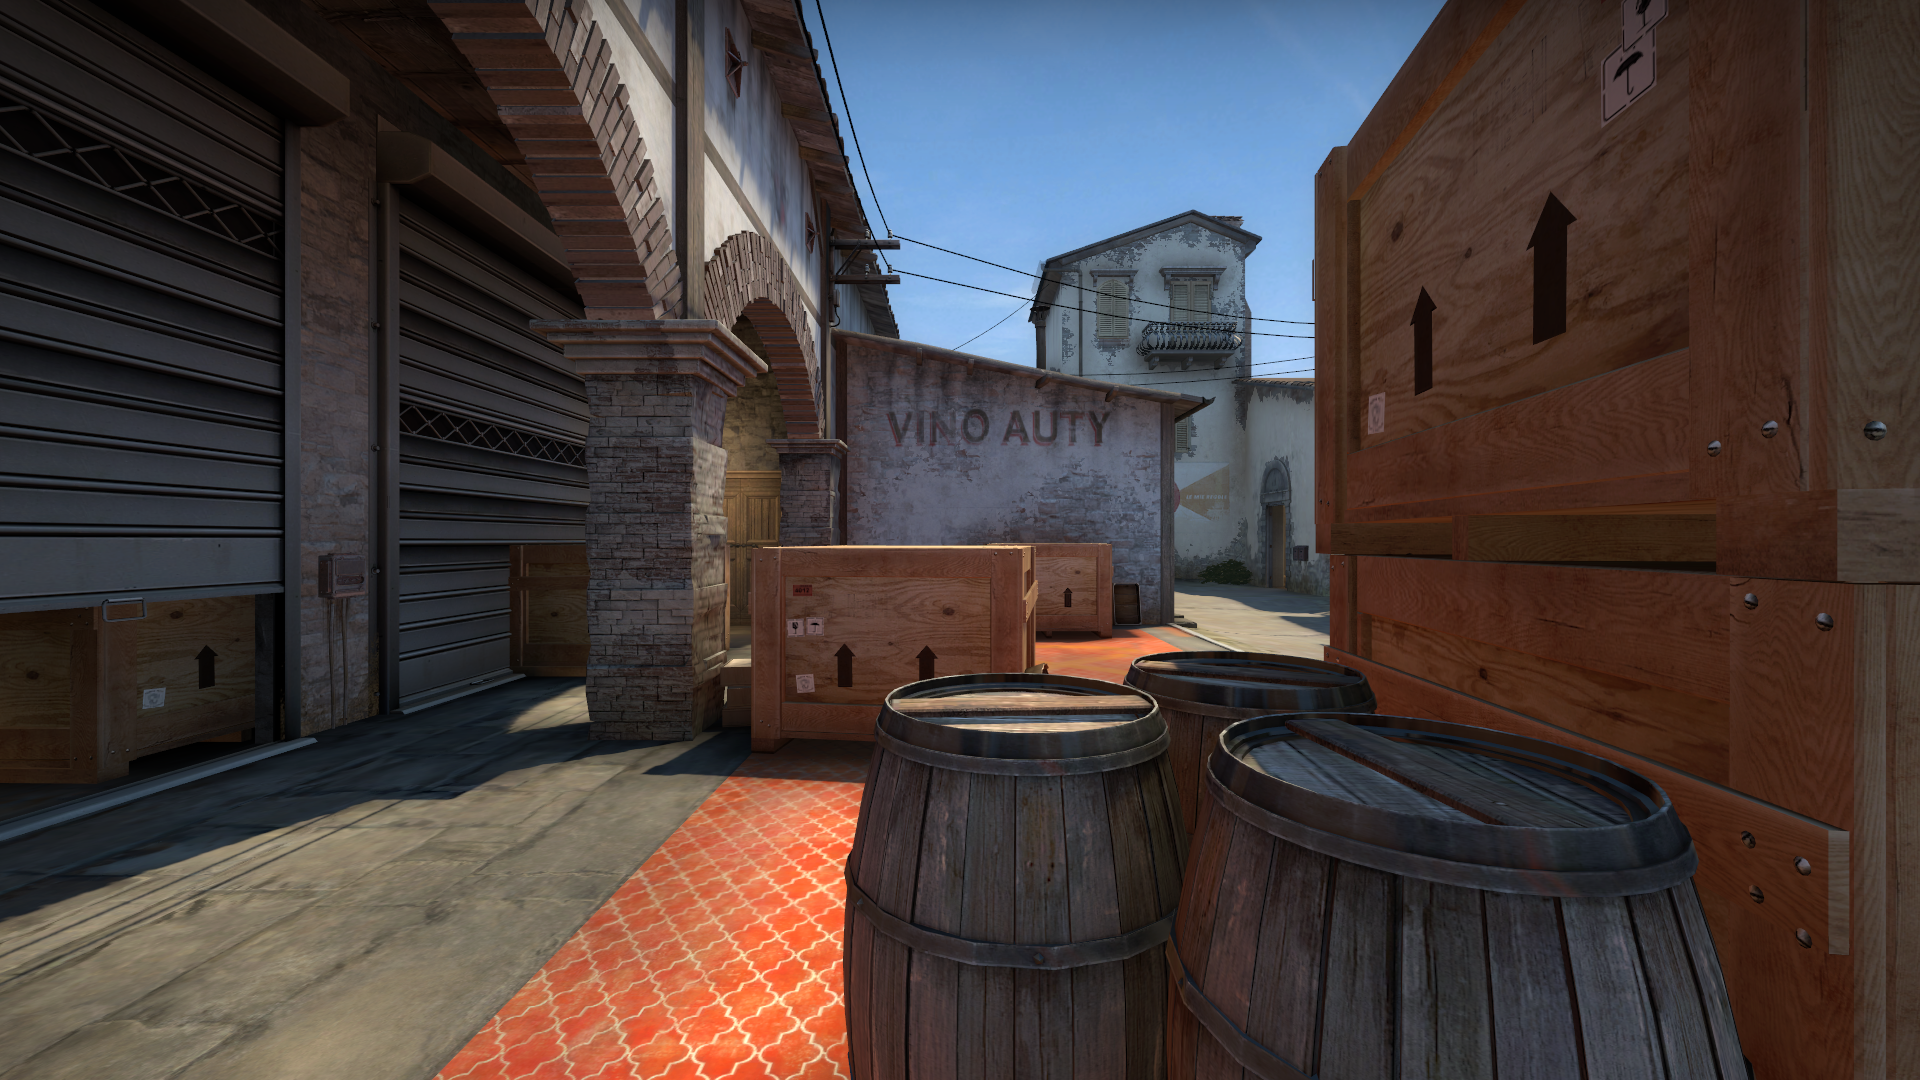
Map: de_inferno